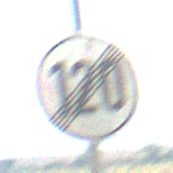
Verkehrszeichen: EndeGeschwindigkeit120
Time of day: Midday
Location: Outdoor (Nature)
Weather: PartlyCloudy
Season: Autumn
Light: Natural